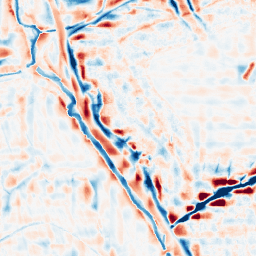
Category: wavelet
Decomposition family: wavelet_reverse_biorthogonal
Decomposition parameters: wavelet: rbio1.3
level: 4
Upsampling method: sinc_blackman
Upsampling parameters: scale: 2
kernel_size: 16
Upsampling scale: 2